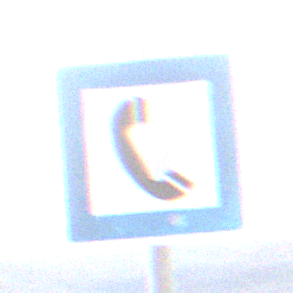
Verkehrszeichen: Fernsprecher
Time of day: SunriseSunset
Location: Outdoor (RoadRail)
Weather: PartlyCloudy
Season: NotSpecified
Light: Natural